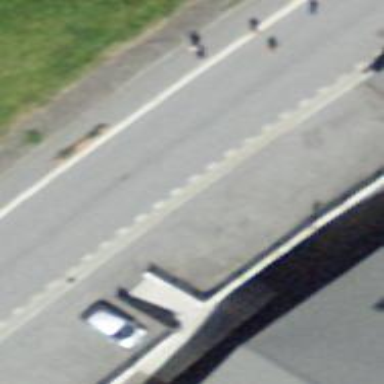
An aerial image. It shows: Set of concrete steps.